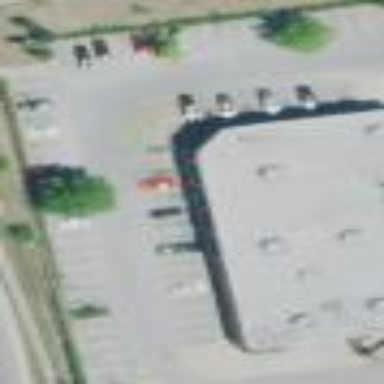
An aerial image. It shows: Parking area with asphalt surface.